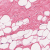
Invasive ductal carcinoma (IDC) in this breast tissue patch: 0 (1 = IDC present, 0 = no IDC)